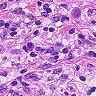
Metastatic tissue present: yes